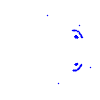
Particle: proton